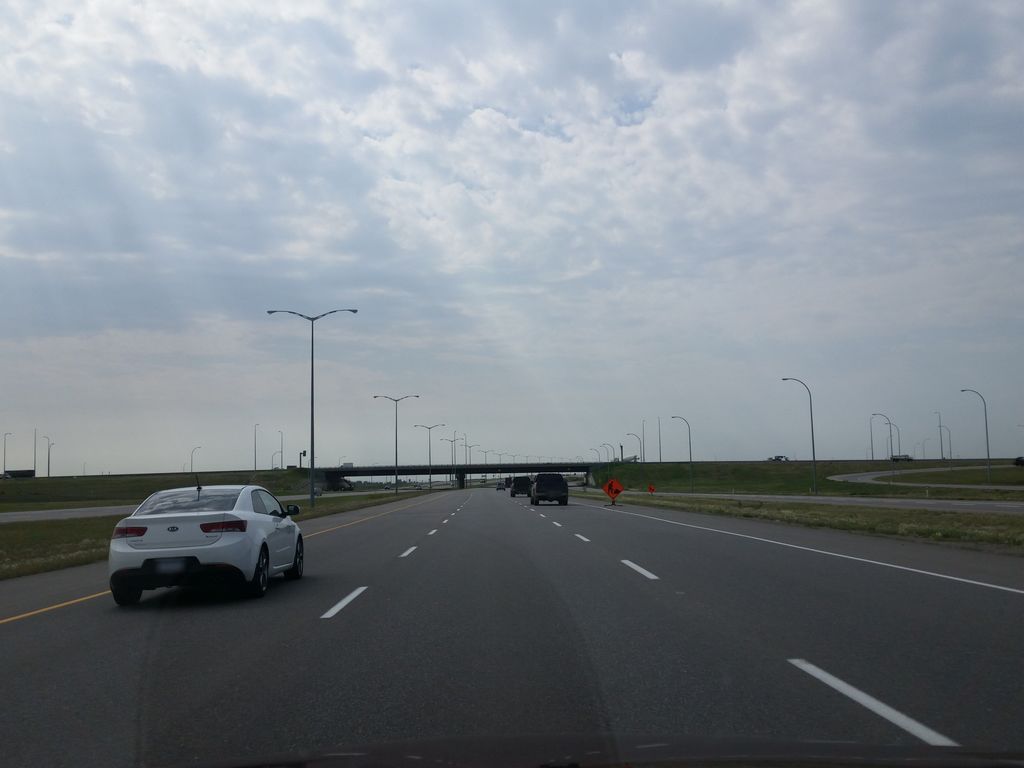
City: calgary